Question: At some point in my app the user supplies a movie name. The controller will get more info about the movie from <URL> and store it. I run into problems getting converting the JSON from the url into a dictionary. Here's my code:
'''
@IBAction func addMovieButtonPressed(_ sender: Any) {
// get title from the text field and prepare it for insertion into the url
let movieTitle = movieTitleField.text!.replacingOccurrences(of: " ", with: "+")
// get data for the movie the user named
let movieData = getMovieData(movieTitle: movieTitle)
// debug print statement
print(movieData)
// reset text field for possible new entry
movieTitleField.text = ""
}
// function that retrieves the info about the movie and converts it to a dictionary
private func getMovieData(movieTitle: String) -> [String: Any] {
// declare a dictionary for the parsed JSON to go in
var movieData = [String: Any]()
// prepare the url in proper type
let url = URL(string: "http://www.omdbapi.com/?t=\(movieTitle)")
// get the JSON from OMDB, parse it and store it into movieData
URLSession.shared.dataTask(with: url!, completionHandler: {(data, response, error) in
guard let data = data, error == nil else { return }
do {
movieData = try JSONSerialization.jsonObject(with: data, options: .allowFragments) as! [String: Any]
} catch let error as NSError {
print(error)
}
}).resume()
// return the data
return movieData
}
'''
I have tried many variations of the URLSession part that I found on Stackoverflow and I know that the data is successfully fetched:

However I don't know how to properly get at it and turn it into a dictionary I can then use in the rest of my app. The print statement in the IBAction function always returns an empty dictionary.
What am I doing wrong?
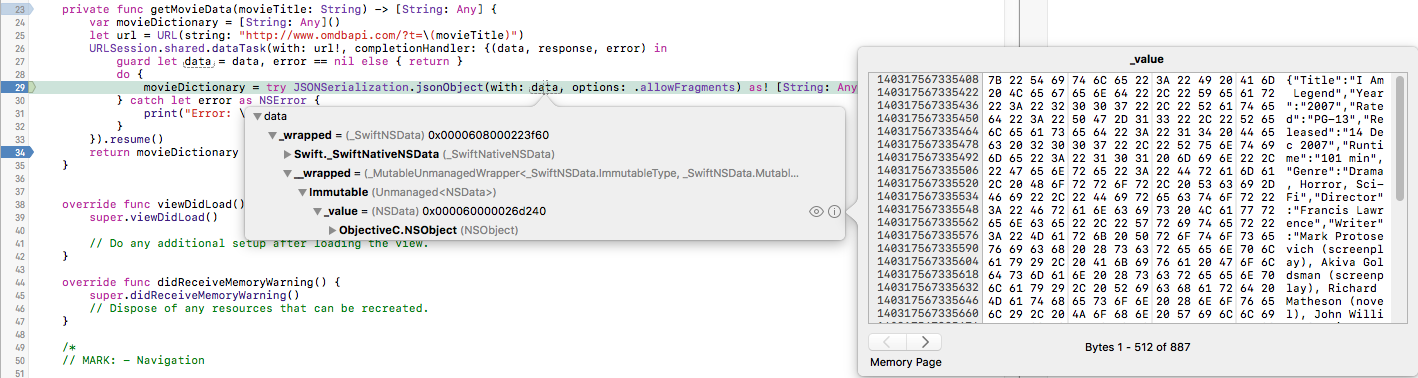
Answer: Look into completion blocks and asynchronous functions. Your 'getMovieData' is returning before the datatask's completion handler is called.
Your function, instead of returning, will call the completion block passed in and should change to:
'''
private func getMovieData(movieTitle: String, completion: @escaping ([String:Any]) -> Void) {
// declare a dictionary for the parsed JSON to go in
var movieData = [String: Any]()
// prepare the url in proper type
let url = URL(string: "http://www.omdbapi.com/?t=\(movieTitle)")
// get the JSON from OMDB, parse it and store it into movieData
URLSession.shared.dataTask(with: url!, completionHandler: {(data, response, error) in
guard let data = data, error == nil else { return }
do {
movieData = try JSONSerialization.jsonObject(with: data, options: .allowFragments) as! [String: Any]
completion(movieData)
} catch let error as NSError {
print(error)
}
}).resume()
}
'''